Question: Before update to swift 2.0+ it worked. Now there is no internal parameters?
How should I change it then to let it work correctly?
I found out that I need to delete "func" and "#" but it didn't help D:

'''
func previewFile(#path: NSIndexPath) {
UIApplication.sharedApplication().networkActivityIndicatorVisible = false
self.fileIsLoading = false
let previewQL = QLReaderViewController()
previewQL.dataSource = self
previewQL.delegate = self
previewQL.hidesBottomBarWhenPushed = true
self.filepath = path
self.navigationController?.pushViewController(previewQL, animated: true)
}
'''
So i did so ...
<URL>
But if i delete this "path" would it work correctly? Why declaration of a parameter was changed so?
I mean - it works. But why
'''
previewFile(indexPath!)
'''
instead of
'''
previewFile(path: indexPath!)
'''
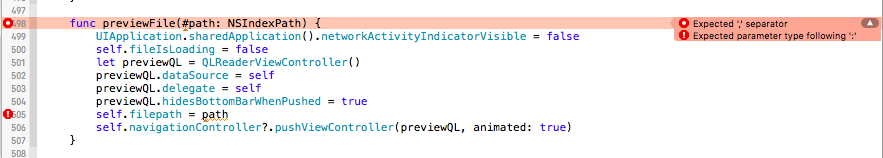
Answer: You can't use # for internal argument naming anymore. You should write the function like:
'''
func previewFile(path path: NSIndexPath) {
// Your code
}
'''